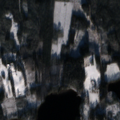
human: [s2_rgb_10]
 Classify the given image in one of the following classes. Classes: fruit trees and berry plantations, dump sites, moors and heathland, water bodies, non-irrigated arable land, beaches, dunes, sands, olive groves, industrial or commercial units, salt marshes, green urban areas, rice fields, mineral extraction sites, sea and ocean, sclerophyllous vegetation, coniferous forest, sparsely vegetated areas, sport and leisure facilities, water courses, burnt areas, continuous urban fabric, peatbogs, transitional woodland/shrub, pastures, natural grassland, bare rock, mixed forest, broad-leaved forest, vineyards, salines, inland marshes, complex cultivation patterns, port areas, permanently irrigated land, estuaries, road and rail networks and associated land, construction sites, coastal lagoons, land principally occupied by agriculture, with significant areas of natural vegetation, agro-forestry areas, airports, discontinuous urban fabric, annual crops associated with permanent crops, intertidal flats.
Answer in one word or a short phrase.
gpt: coniferous forest, mixed forest, water bodies